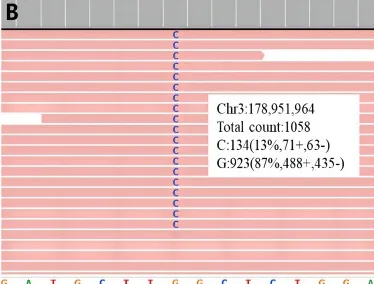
Integrative Genomics Viewer graphs of gene mutation of the two cases. PIK3CA mutation of Case 2.
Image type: chart (chart)